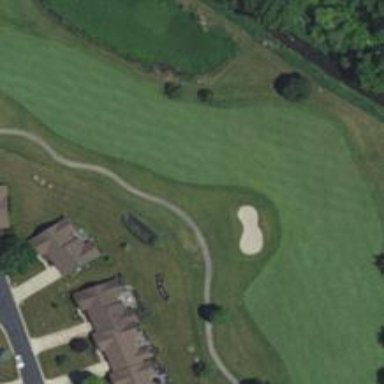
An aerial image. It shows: Golf hole.